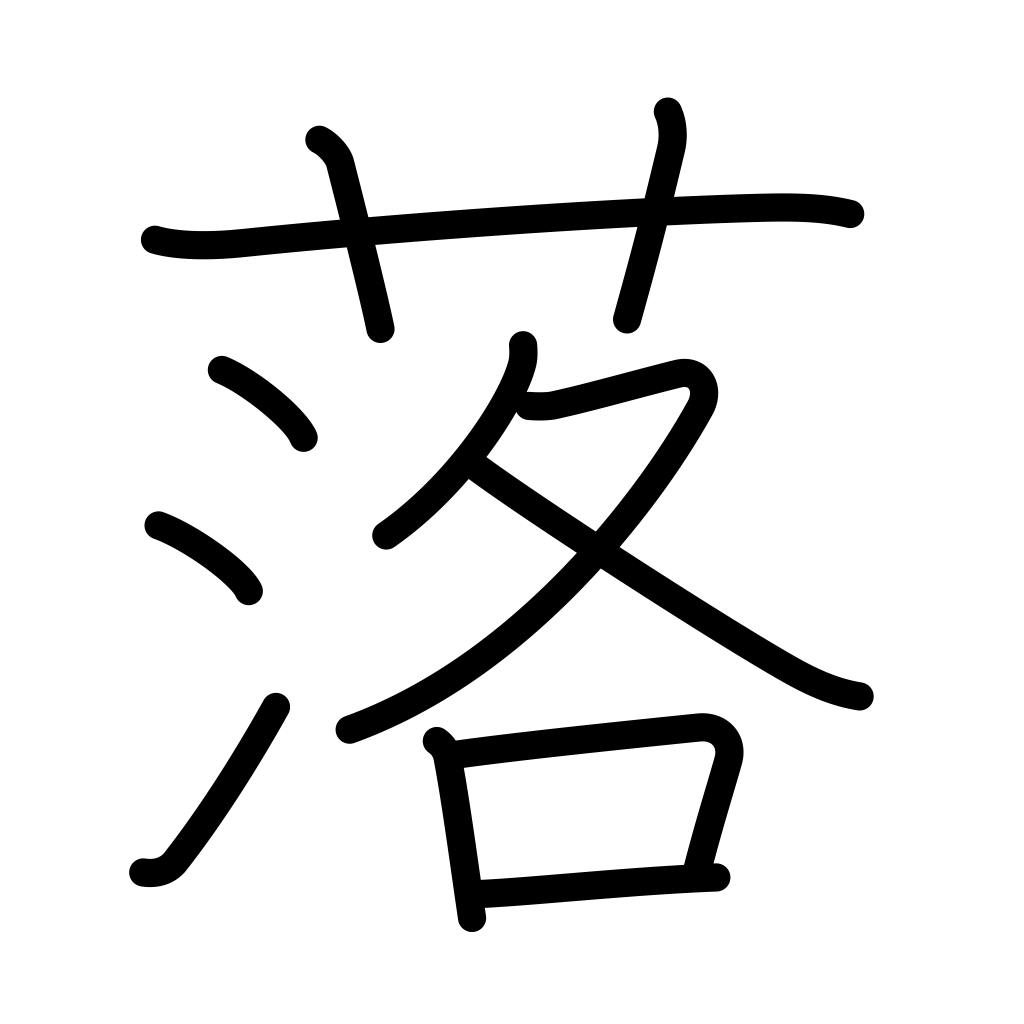
Meaning: fall, drop, come down, village, hamlet